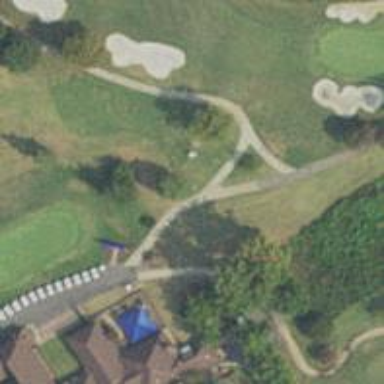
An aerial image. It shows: Path designated for golf carts.